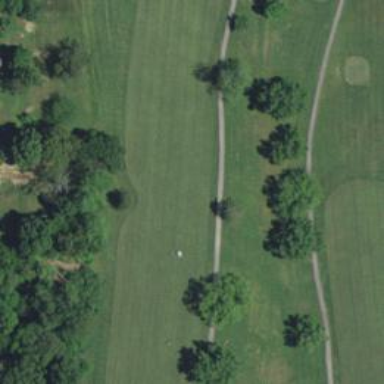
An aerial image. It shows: Golf hole.